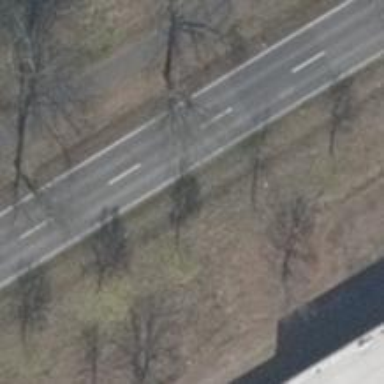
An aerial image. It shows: Avenue lined with broadleaved deciduous trees.